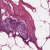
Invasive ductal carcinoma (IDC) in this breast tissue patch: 0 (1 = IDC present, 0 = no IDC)